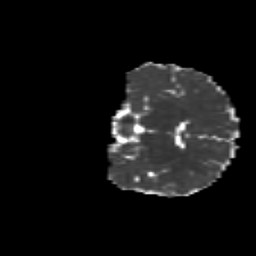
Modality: MD
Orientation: coronal
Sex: male
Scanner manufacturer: siemens
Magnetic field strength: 3 T
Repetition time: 5 s
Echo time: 0.071 s